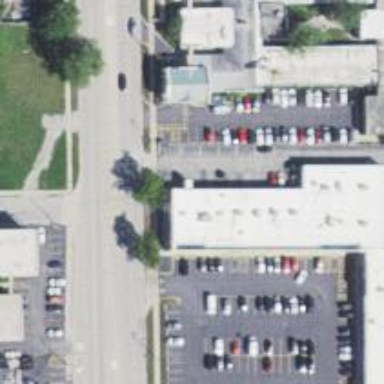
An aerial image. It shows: Car rental service.